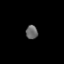
Tissue: skin
Cell type: Others
Senescence score: 0.7226
Nuclear area (px): 162
Mean DAPI intensity: 103.358